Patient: sex F, age 67
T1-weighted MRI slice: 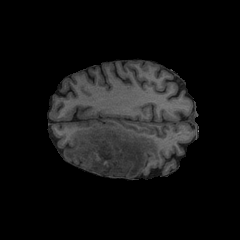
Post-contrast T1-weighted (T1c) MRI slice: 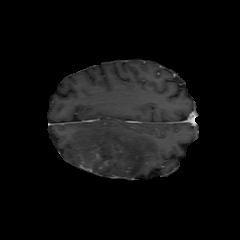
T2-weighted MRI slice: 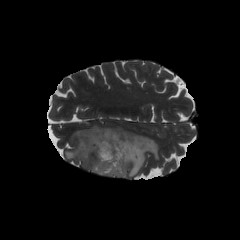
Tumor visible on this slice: yes
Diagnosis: Astrocytoma, IDH-mutant
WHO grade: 4